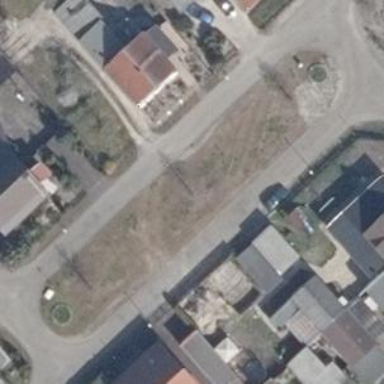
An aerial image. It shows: Residential road with paving stones.